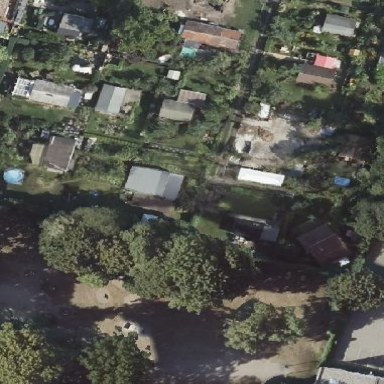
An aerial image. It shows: Plot in the allotments.